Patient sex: M
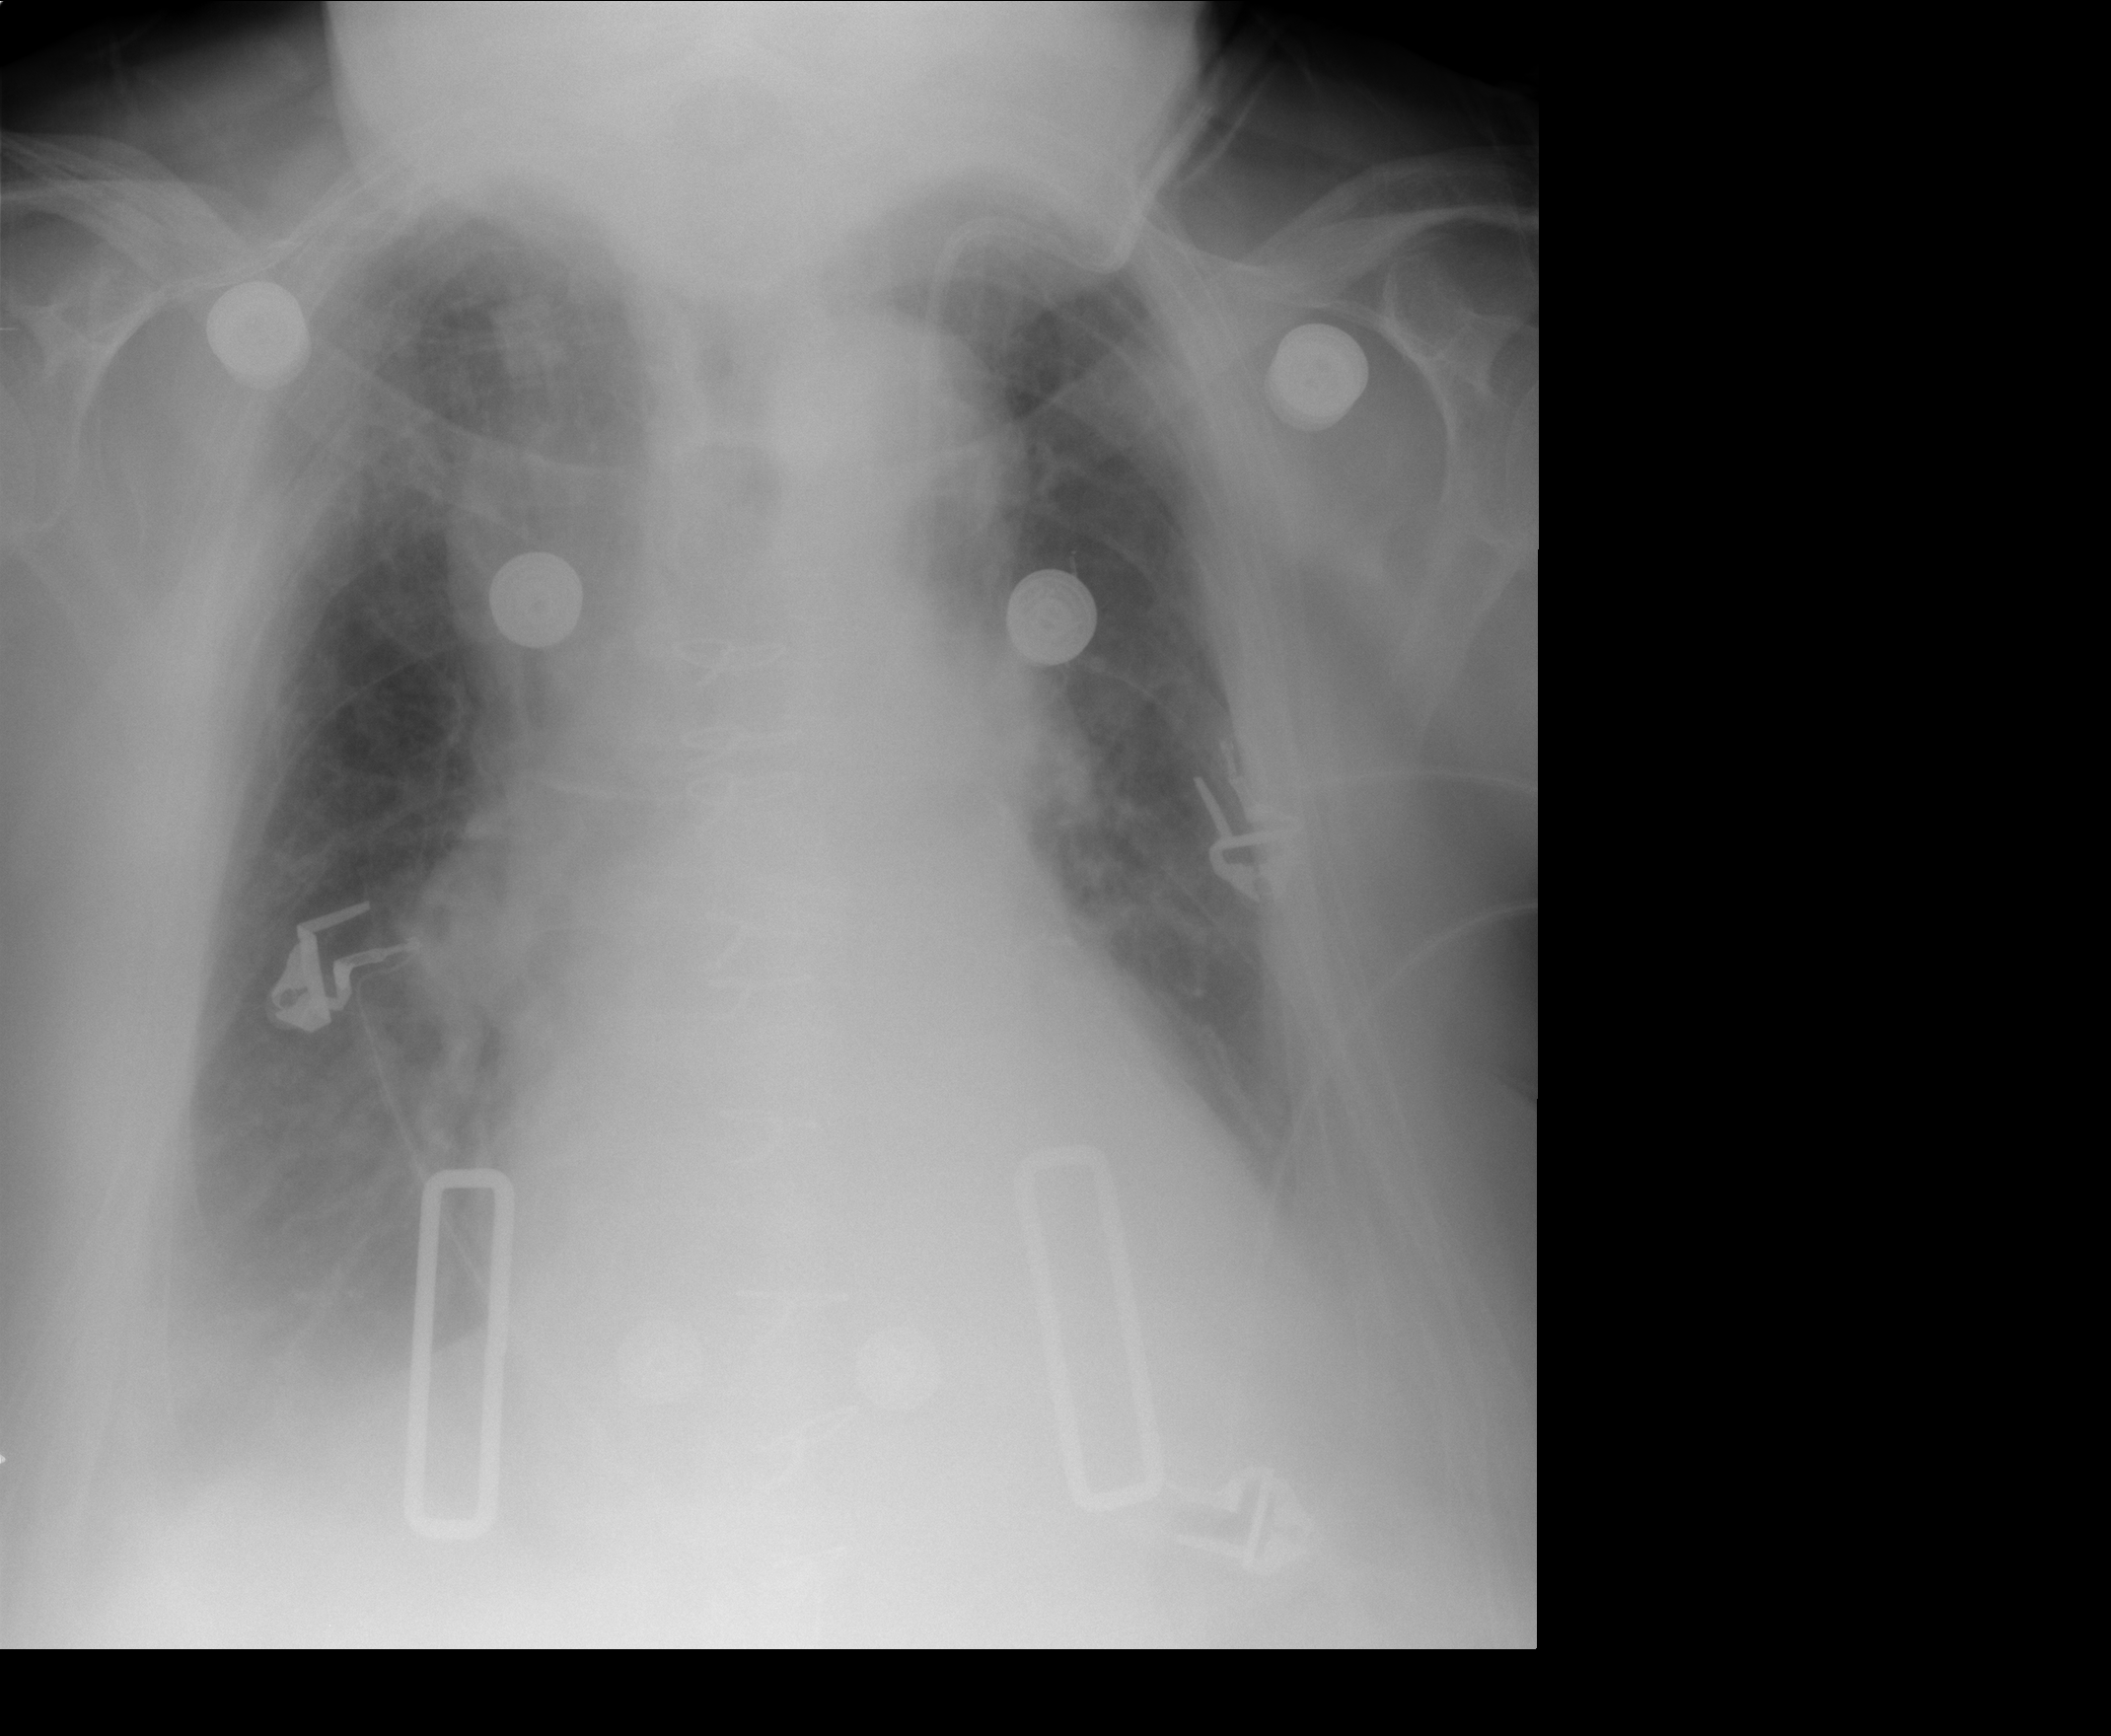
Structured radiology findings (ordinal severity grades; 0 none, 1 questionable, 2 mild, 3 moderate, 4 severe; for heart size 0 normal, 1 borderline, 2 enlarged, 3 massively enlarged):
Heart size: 2
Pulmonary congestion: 2
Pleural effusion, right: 2
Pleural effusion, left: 2
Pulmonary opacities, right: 0
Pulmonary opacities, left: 0
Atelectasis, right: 2
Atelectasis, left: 2